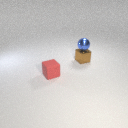
small brown metal cube below small blue metal sphere